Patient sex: F
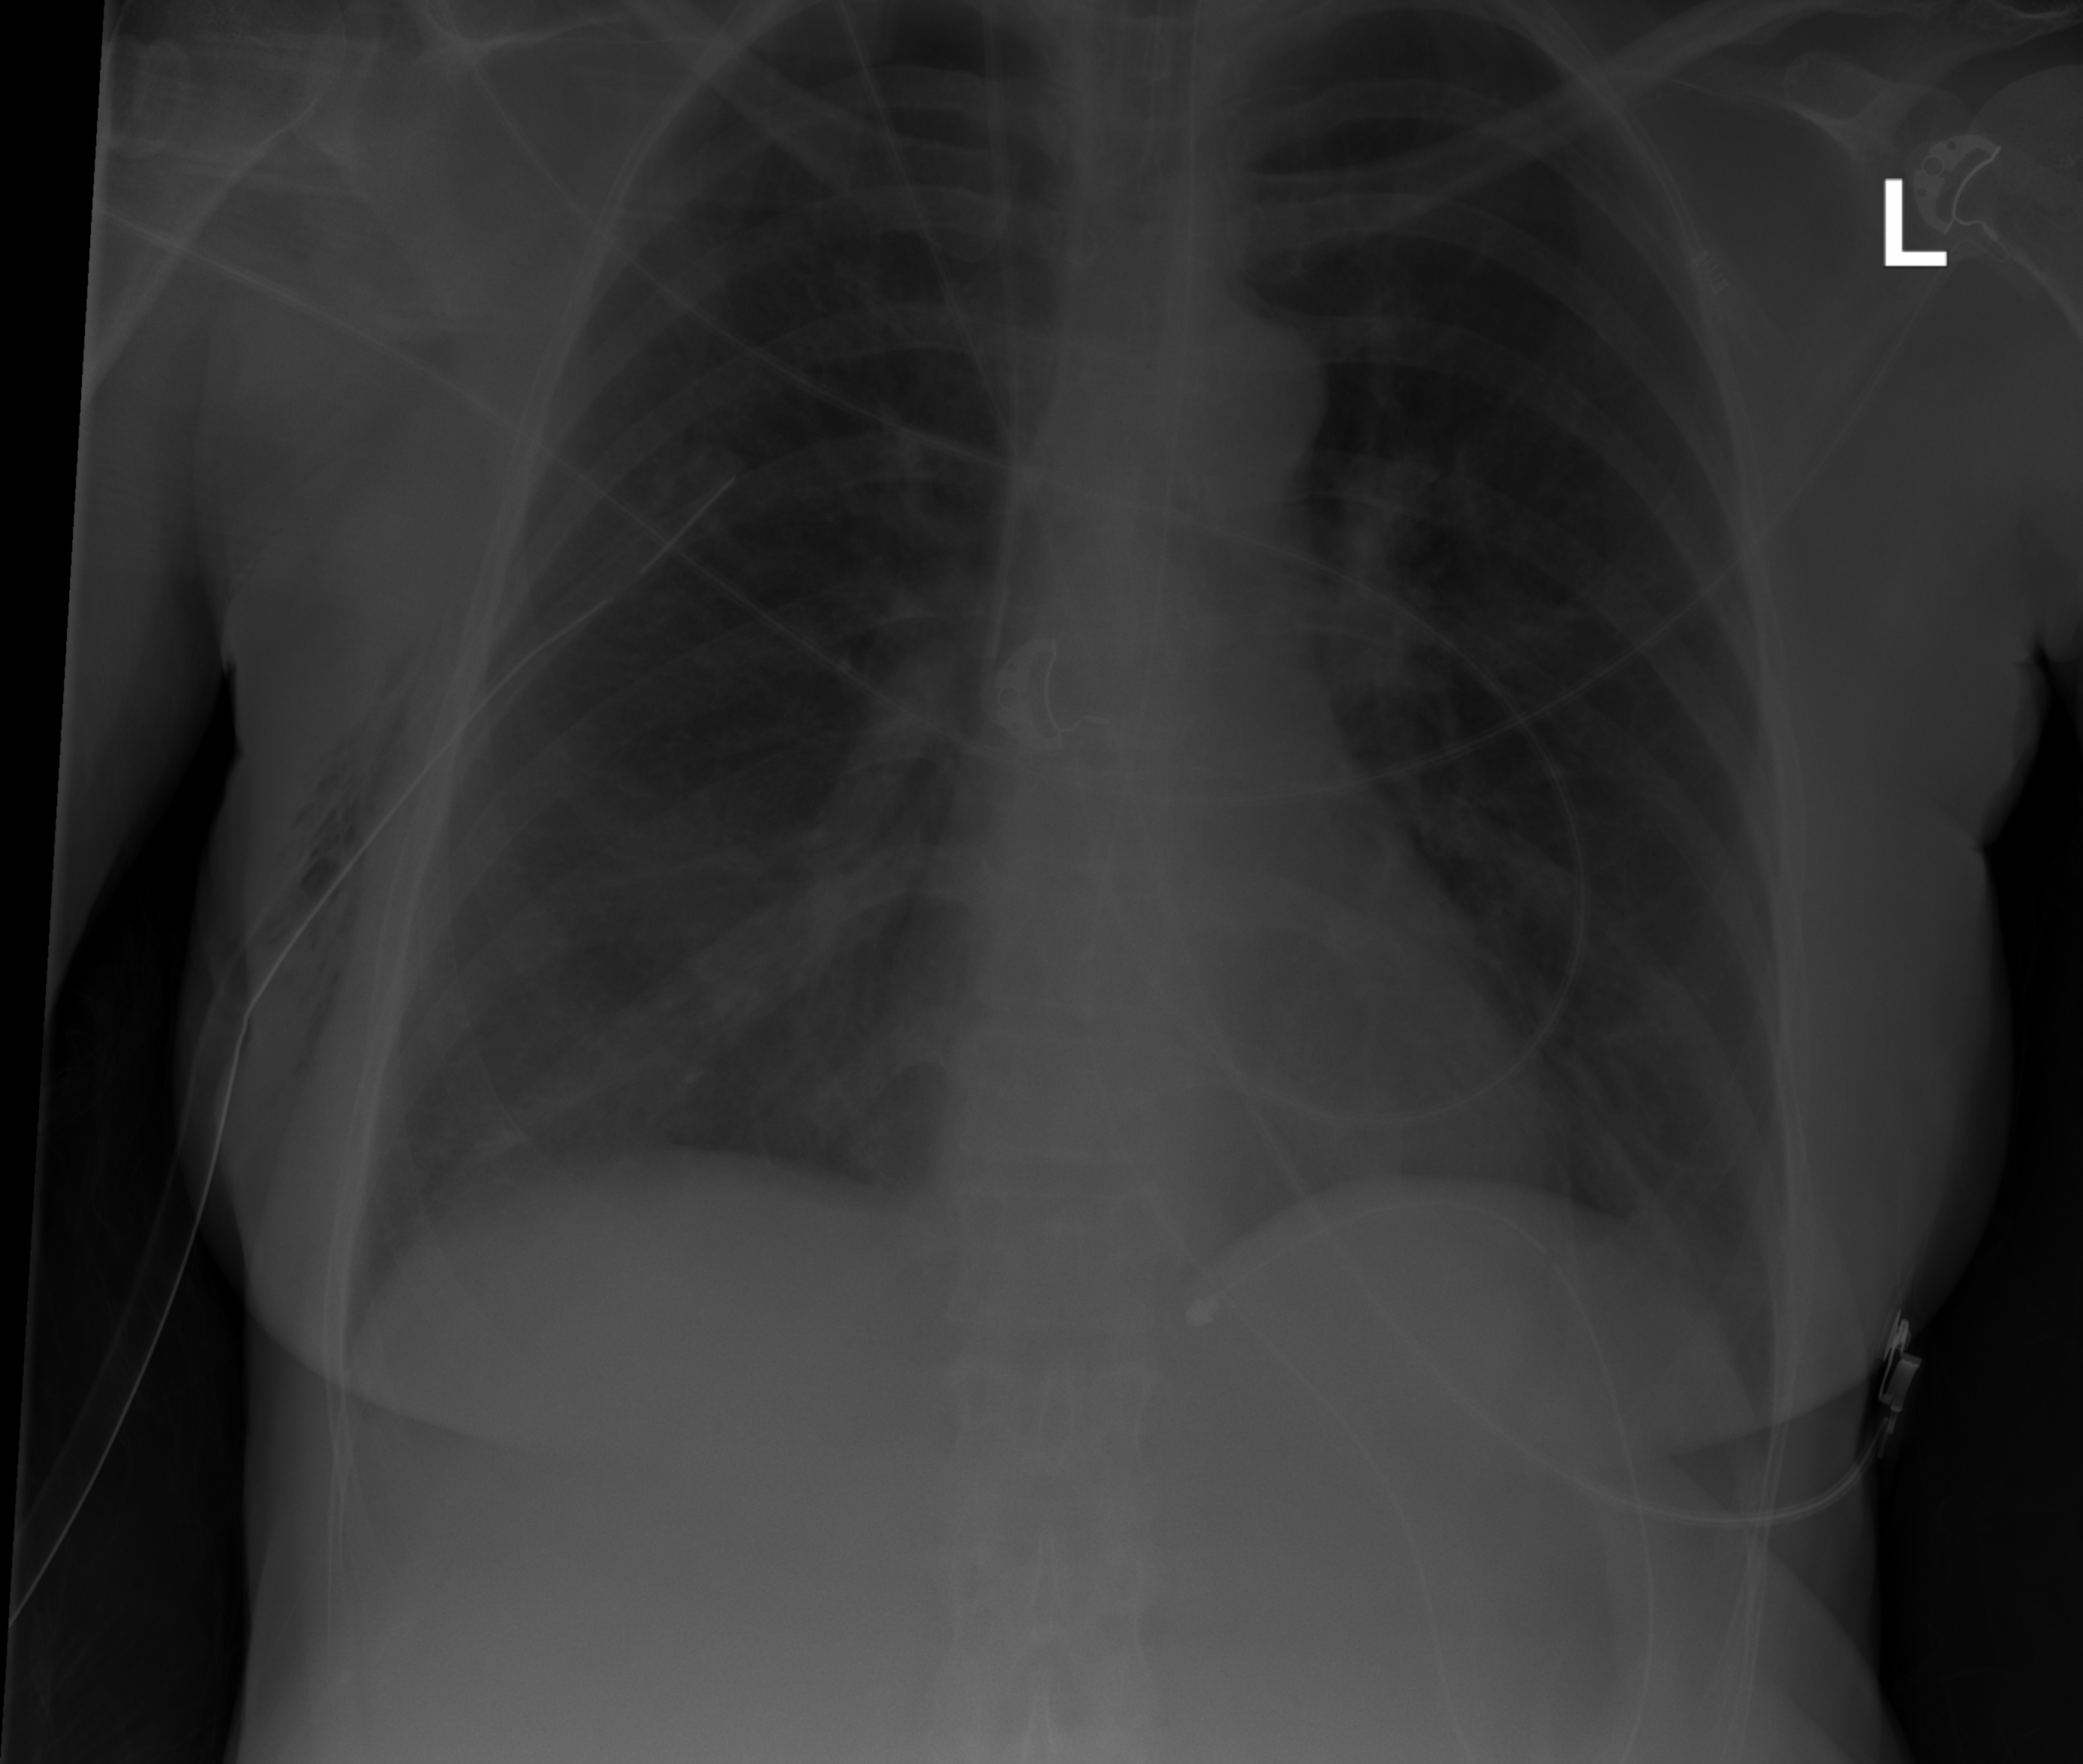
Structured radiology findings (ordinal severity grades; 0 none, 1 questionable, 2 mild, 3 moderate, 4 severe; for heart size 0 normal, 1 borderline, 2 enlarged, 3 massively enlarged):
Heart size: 0
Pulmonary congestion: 0
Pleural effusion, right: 0
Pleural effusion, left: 0
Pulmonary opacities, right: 0
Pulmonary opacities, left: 0
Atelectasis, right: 2
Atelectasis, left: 0